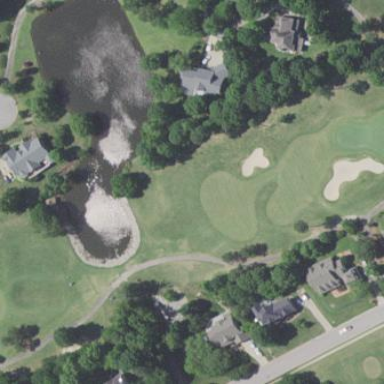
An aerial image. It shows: Grassy area designated as golf fairway.